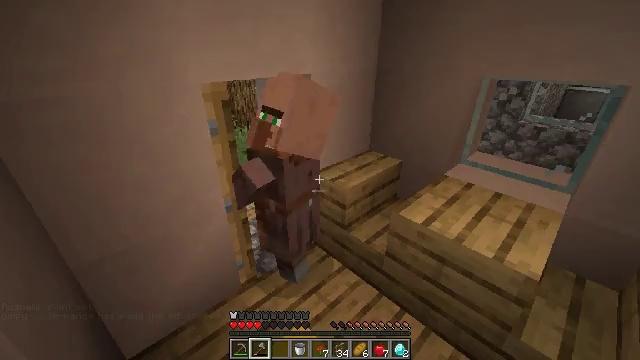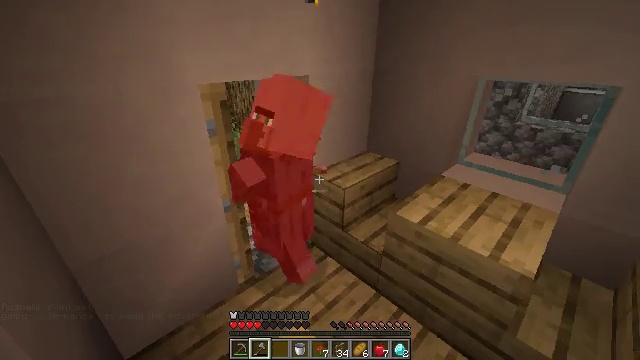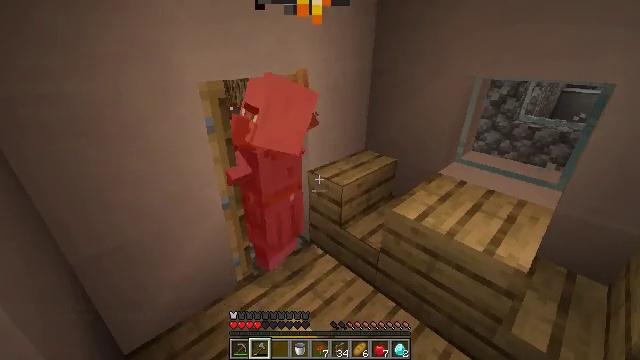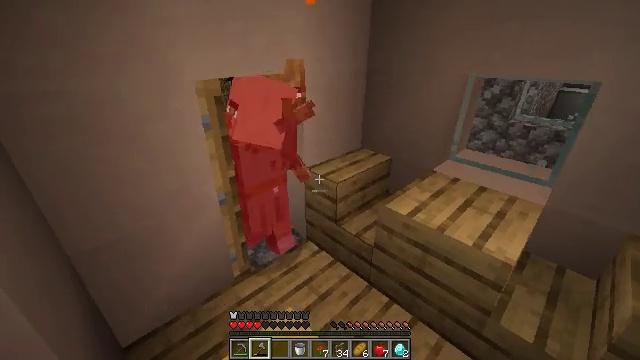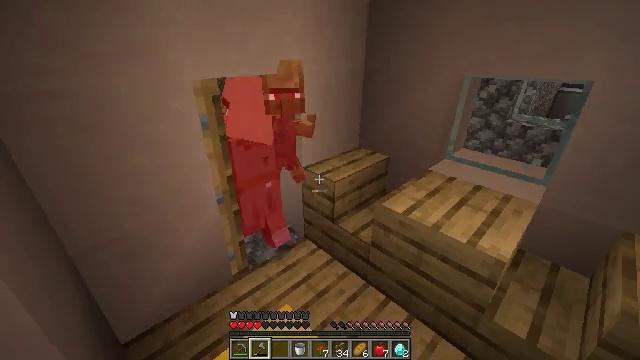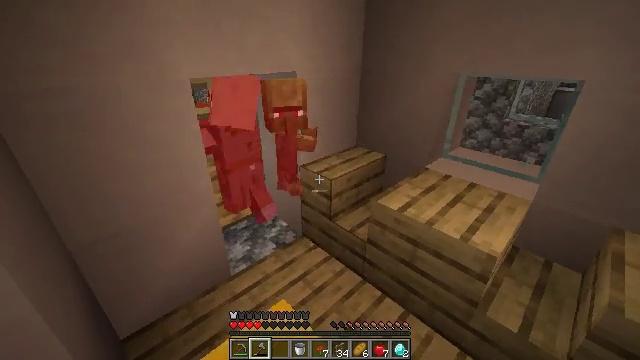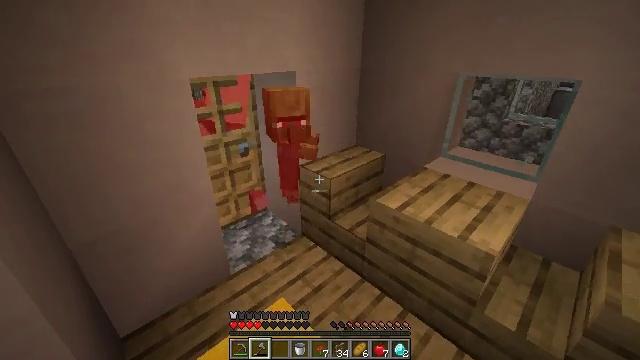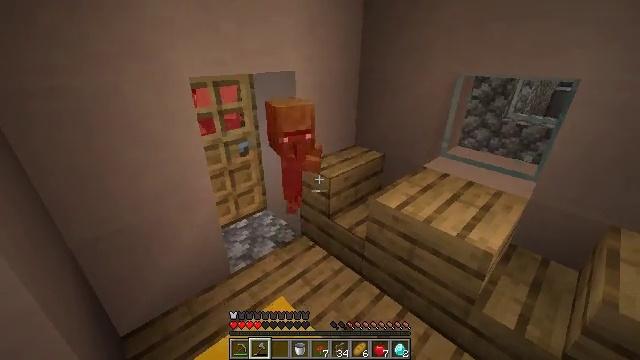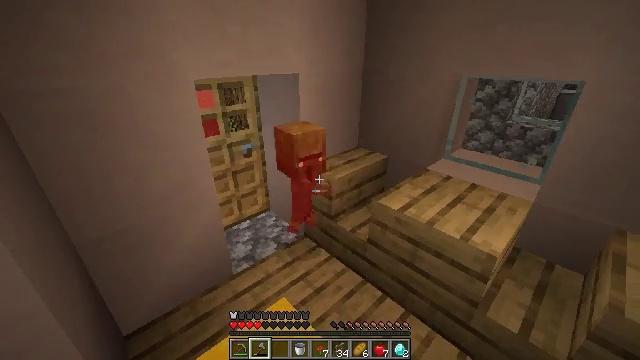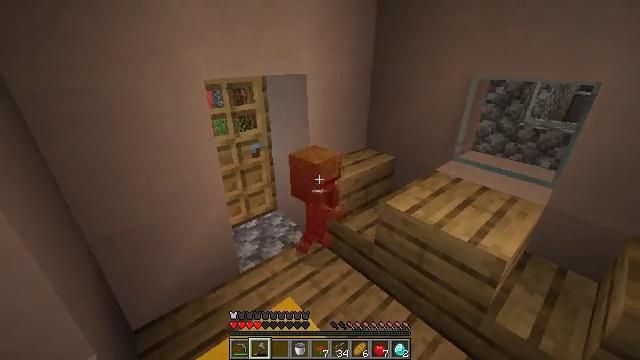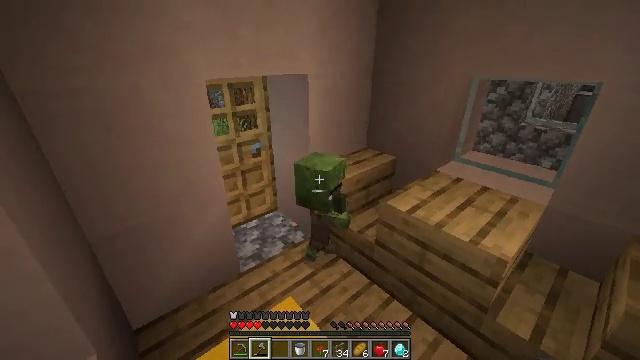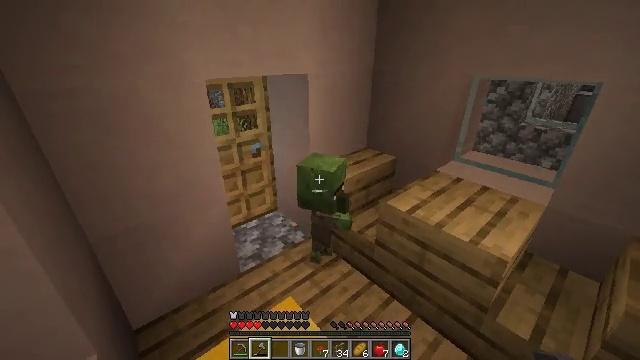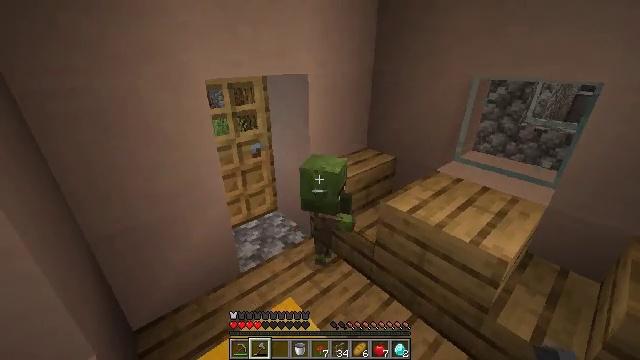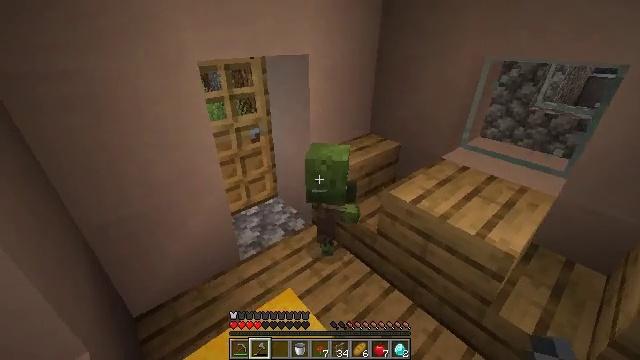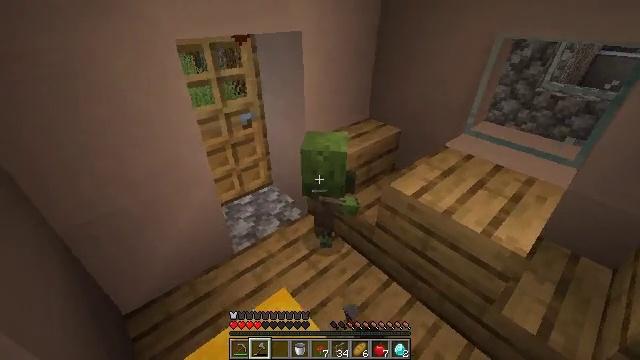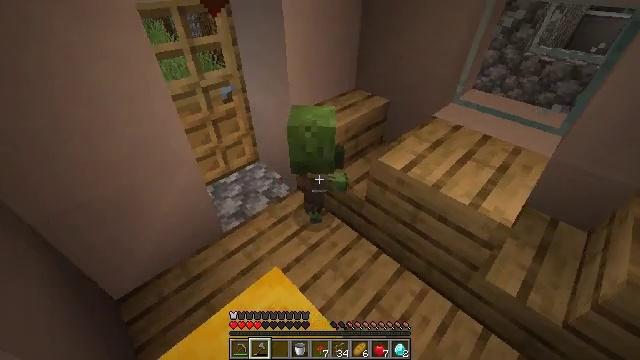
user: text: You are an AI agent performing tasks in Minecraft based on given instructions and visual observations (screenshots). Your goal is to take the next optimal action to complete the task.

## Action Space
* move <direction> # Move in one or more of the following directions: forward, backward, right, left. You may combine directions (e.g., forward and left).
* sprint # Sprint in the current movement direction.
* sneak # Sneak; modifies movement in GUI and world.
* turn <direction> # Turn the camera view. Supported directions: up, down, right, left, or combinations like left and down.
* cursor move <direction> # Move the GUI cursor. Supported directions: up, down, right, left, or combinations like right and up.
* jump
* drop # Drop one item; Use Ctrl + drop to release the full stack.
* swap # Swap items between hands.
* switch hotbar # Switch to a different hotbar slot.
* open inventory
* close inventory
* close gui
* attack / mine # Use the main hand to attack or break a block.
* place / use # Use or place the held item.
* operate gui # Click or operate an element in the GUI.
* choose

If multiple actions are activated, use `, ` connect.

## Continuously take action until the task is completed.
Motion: motion action
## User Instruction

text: Kill a zombie villager.
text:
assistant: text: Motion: move back and move left
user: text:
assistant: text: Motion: move back and move left
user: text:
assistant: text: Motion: move back
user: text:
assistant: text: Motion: no_op
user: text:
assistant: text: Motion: no_op
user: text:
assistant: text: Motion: no_op
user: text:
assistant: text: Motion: no_op
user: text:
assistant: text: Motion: no_op
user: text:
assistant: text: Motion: turn left
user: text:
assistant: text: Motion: no_op
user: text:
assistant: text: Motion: no_op
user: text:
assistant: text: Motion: move forward
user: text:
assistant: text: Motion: move forward, turn down, attack / mine
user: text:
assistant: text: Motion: turn down, attack / mine
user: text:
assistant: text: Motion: turn right and down, attack / mine
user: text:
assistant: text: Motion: turn right and down
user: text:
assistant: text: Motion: move back, turn right, attack / mine
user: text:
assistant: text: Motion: attack / mine